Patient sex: M
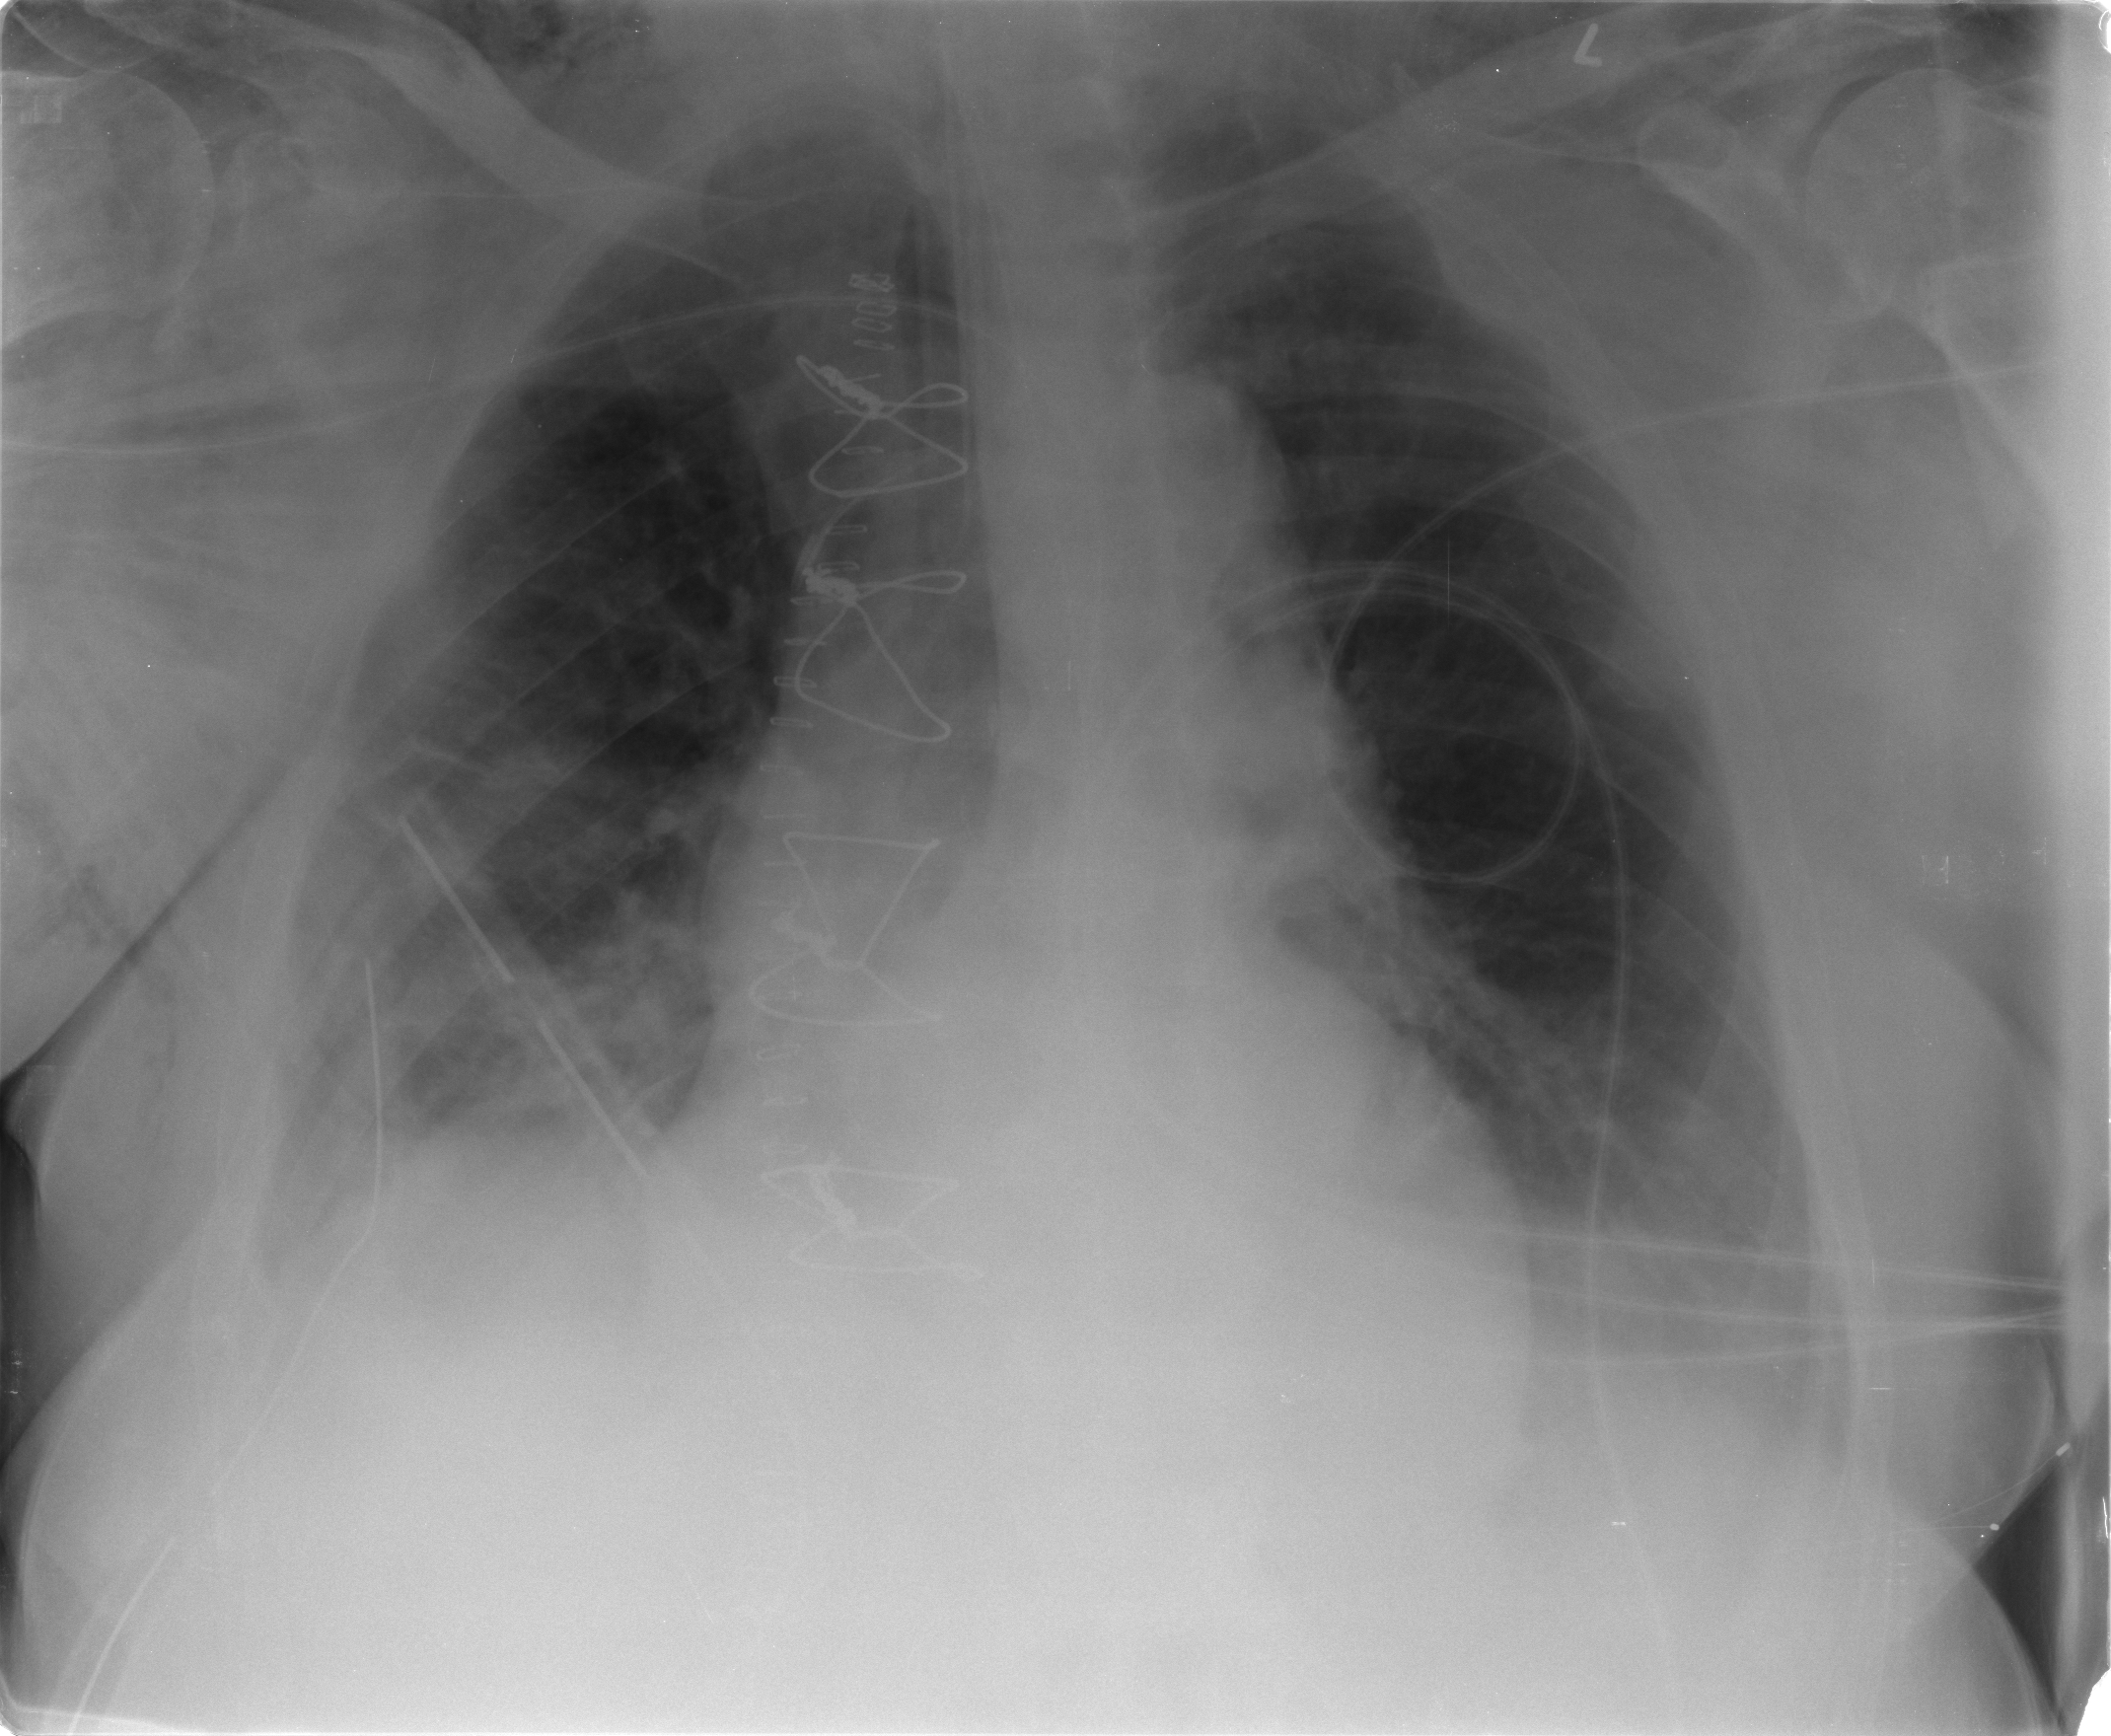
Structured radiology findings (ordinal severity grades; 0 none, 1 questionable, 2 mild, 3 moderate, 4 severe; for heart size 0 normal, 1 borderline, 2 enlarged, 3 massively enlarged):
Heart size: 0
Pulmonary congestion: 1
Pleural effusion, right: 2
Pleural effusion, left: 1
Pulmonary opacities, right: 1
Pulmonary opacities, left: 0
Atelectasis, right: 2
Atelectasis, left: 2